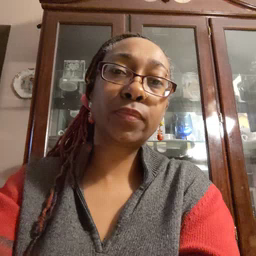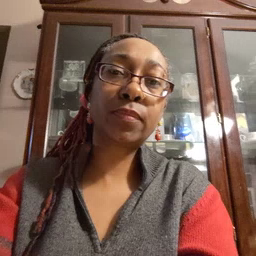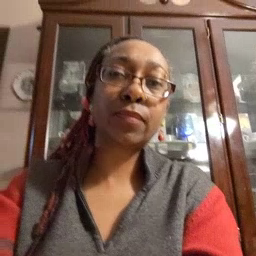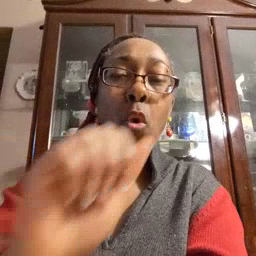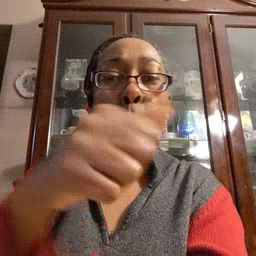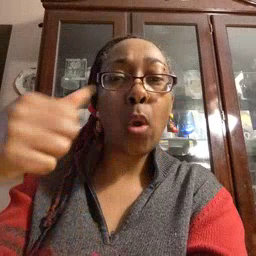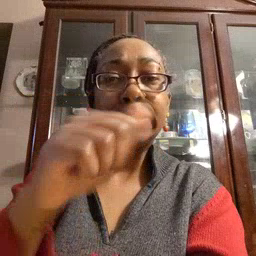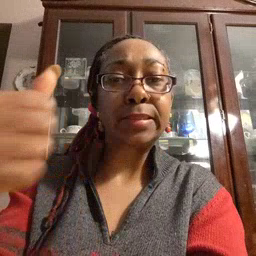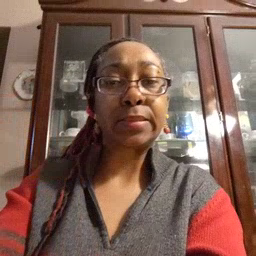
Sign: closet